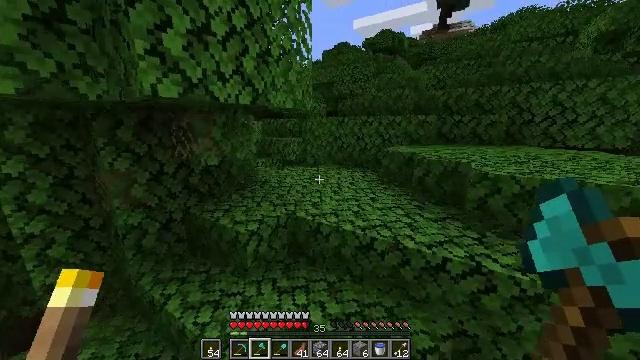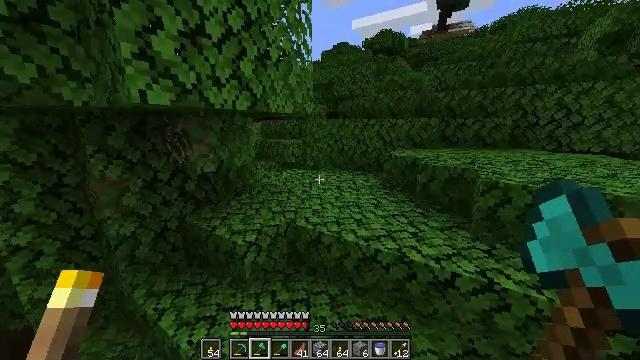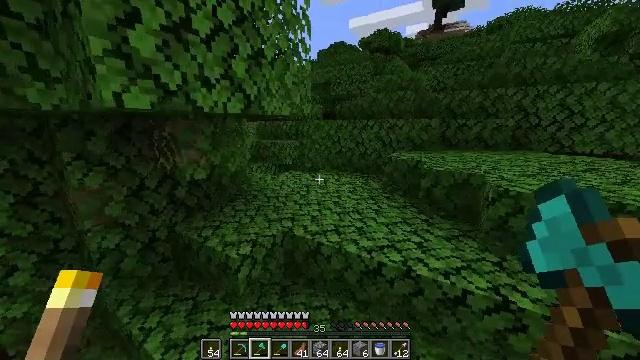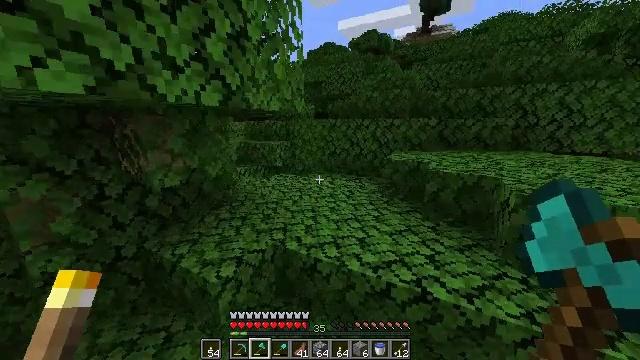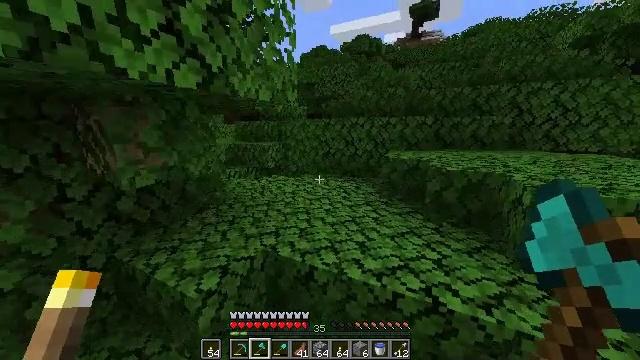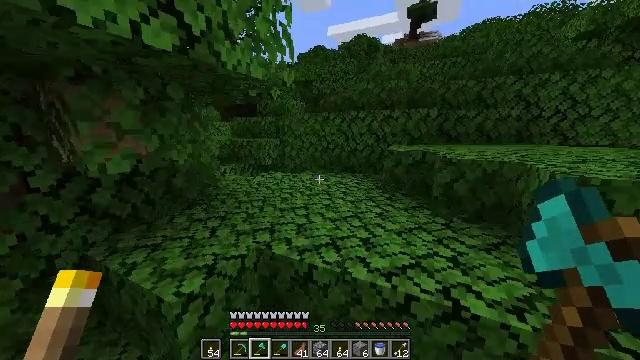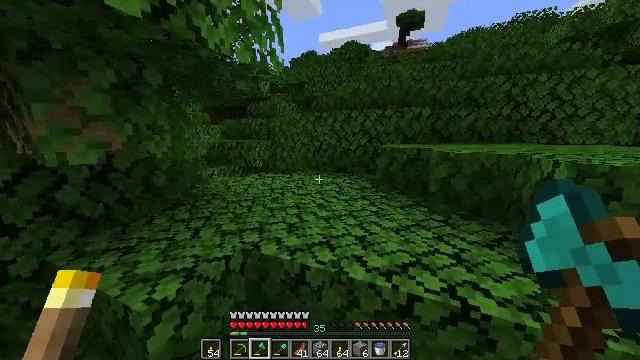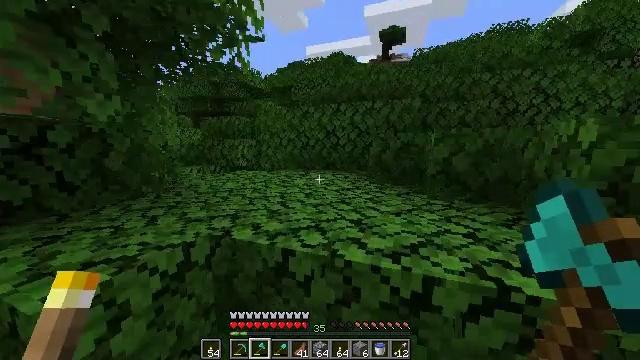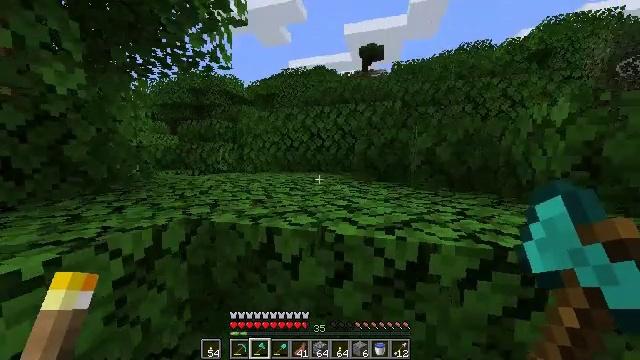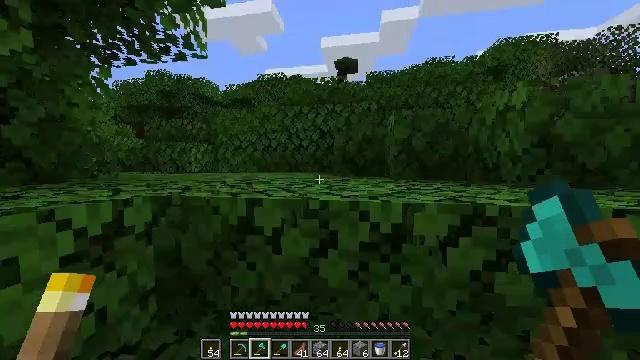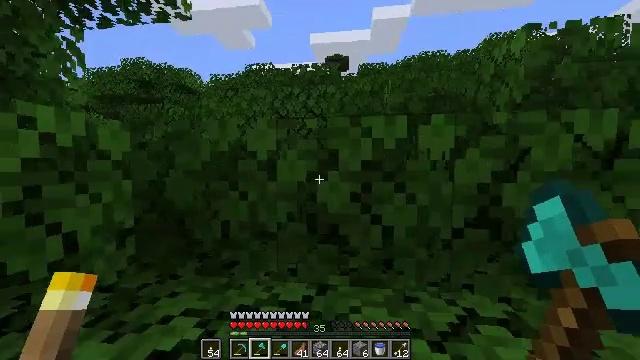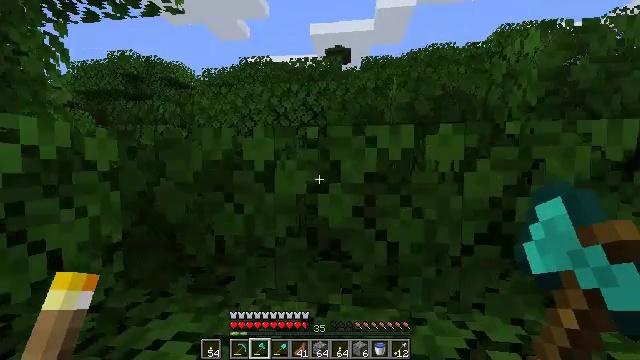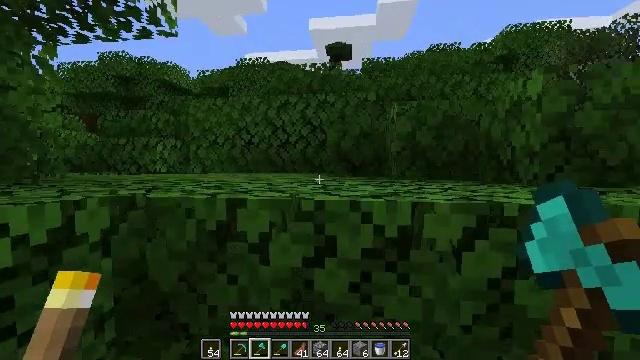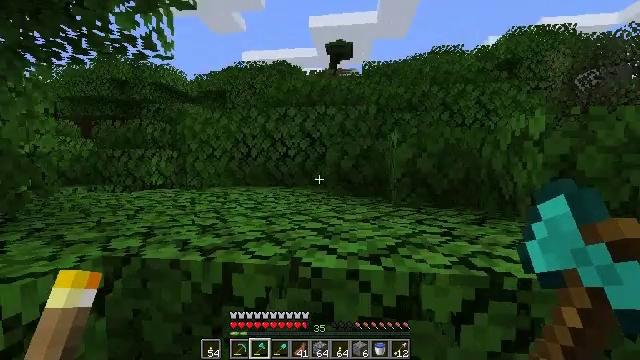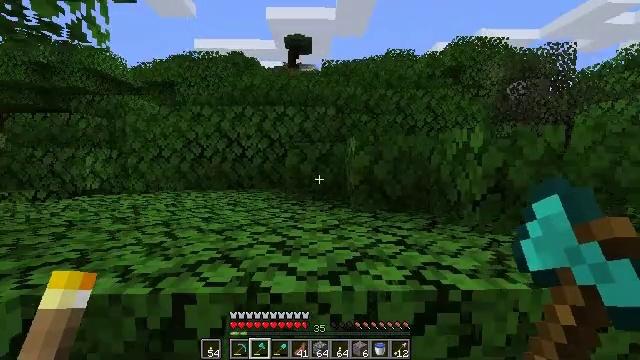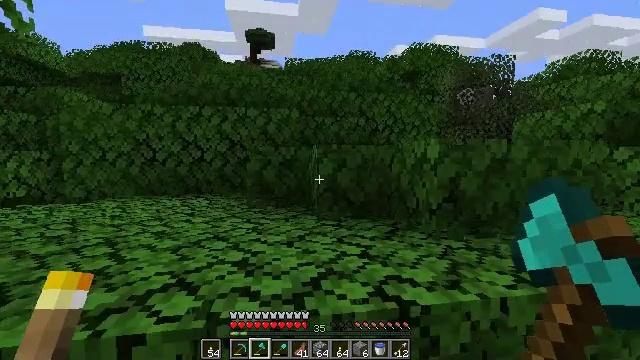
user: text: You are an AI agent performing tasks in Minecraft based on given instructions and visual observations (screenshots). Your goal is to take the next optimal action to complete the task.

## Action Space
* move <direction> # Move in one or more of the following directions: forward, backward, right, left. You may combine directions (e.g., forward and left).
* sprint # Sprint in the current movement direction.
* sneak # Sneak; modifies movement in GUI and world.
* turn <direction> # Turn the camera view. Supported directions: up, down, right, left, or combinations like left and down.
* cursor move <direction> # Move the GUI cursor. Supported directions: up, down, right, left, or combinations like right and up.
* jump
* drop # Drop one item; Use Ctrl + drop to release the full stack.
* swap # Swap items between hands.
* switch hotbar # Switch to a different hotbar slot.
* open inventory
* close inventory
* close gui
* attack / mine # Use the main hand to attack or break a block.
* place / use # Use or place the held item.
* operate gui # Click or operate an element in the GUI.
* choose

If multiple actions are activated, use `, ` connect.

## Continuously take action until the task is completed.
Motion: motion action
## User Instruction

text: Trim the tree by mining oak leaves.
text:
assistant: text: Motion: move forward, sprint, jump
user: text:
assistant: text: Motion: move forward, sprint, jump
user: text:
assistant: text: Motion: move forward, sprint, turn right, jump
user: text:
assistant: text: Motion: move forward and move right, sprint, turn right, jump
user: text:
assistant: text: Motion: move forward and move right, sprint, jump
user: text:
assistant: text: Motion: move forward and move right, sprint, turn right and up, jump
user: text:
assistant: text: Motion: move forward and move right, sprint, turn right and up, jump
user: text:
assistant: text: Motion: move forward and move right, sprint, turn right and up, jump
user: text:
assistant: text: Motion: move forward and move right, sprint, turn right and up, jump
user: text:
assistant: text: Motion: move forward and move right, sprint, turn right, jump
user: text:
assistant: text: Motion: move forward and move right, sprint, jump
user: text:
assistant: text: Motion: move forward, sprint, jump
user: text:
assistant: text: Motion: move forward, sprint, jump
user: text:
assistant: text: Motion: move forward, sprint, turn right, jump
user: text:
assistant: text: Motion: move forward, sprint, turn right, jump
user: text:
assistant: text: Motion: move forward, sprint, jump
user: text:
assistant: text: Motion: move forward, sprint, jump
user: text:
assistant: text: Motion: move forward, sprint, jump
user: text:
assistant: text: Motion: move forward, sprint, jump
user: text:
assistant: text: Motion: move forward, sprint, jump
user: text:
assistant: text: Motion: move forward, sprint, jump
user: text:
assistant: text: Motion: move forward, sprint, jump
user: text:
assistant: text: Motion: move forward, sprint, jump
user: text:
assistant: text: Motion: move forward, sprint, turn left, jump
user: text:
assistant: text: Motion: move forward, sprint, turn left, jump
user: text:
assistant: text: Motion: move forward, sprint, turn left, jump
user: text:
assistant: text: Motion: move forward, sprint, jump
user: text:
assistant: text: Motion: move forward, sprint, jump
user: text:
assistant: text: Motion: move forward, sprint, jump
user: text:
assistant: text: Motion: move forward, sprint, jump